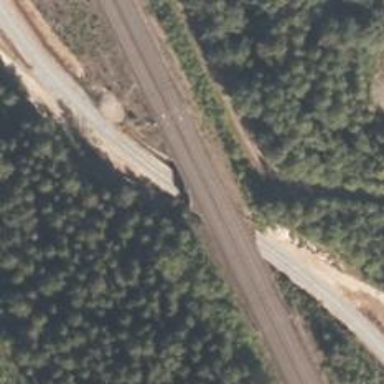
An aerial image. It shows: Level crossing along the railway with gate barrier.